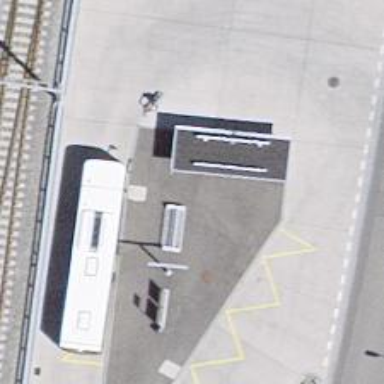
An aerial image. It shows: Platform for public transport and road usage.